Question: So ive been trying to make a login form using nodejs and xampp mysql but after entering details from the table and clicking on login button the page keeps loading and nothing happens.... i cant quite figure it out.. This is how my directory looks.

My html code is:
'''
<!DOCTYPE html>
<html lang="en">
<head>
<meta charset="UTF-8">
<meta http-equiv="X-UA-Compatible" content="IE=edge">
<meta name="viewport" content="width=device-width, initial-scale=1.0">
<title>Krishi Mitra Admin Login</title>
<link rel="preconnect" href="https://fonts.googleapis.com">
<link rel="preconnect" href="https://fonts.gstatic.com" crossorigin>
<link href="https://fonts.googleapis.com/css2?family=Exo:wght@200&display=swap" rel="stylesheet">
<link rel="stylesheet" href="/assets/css/logstyle.css">
<script src="assets/js/logmain.js"></script>
</head>
<body>
<section>
<div class="img">
<img src="assets/imgs/bg.jpg">
</div>
<div class="content">
<div class="form">
<h2>Login</h2>
<form action="/" method="post">
<div class="input">
<span>Username</span>
<input type="text" id="username">
</div>
<div class="input">
<span>Password</span>
<input type="password" id="password">
</div>
<div class="input">
<div class="submit">
<input type="submit" value="Sign In">
</div>
</div>
<span id="error"></span>
</form>
</div>
</div>
</section>
</body>
</html>
'''
and app.js file is:
'''
const express = require('express')
const bodyParser = require('body-parser')
const mysql = require('mysql')
var path = require('path')
const app = express()
const port = process.env.PORT || 3306;
app.use(bodyParser.urlencoded({ extended: false }))
app.use(bodyParser.json())
const connection = mysql.createConnection({
host : 'localhost',
user : 'root',
password : '',
database : 'nodejs'
})
connection.connect(function(error){
if (error) throw error
else console.log("connected to the database successfully!")
});
app.get("/",function(req,res){
res.sendFile(__dirname + "/index.html");
})
app.use(express.static(path.join(__dirname, 'public')));
app.post("/", function(req,res){
var username = req.body.username;
var password = req.body.password;
connection.query("select * from loginuser where user_name = ? and user_pass = ?",[username,password],function(error,results,fields){
if (results.length > 0) {
res.redirect("/dash.html");
} else {
res.redirect("/");
}
res.end();
})
})
app.get("/welcome",function(req,res){
res.sendFile(__dirname + "/dash.html")
})
app.listen(port, () => console.log('Listening on port ${port}'))
'''
I tried running xampp server using the admin panel on port 3306 but it wont let the node file run and shows the error that port is already in use..
I want this to open the dash.html file after login
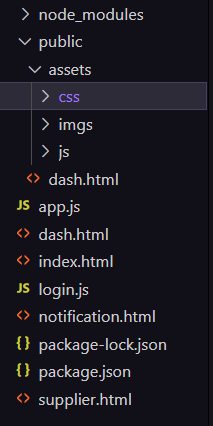
Answer: The problem with your current setup is that you're telling your node server to listen for incoming connections on port 3306, and you're using that same port to try and connect to the database.
Change your 'app.js' code like this, and it should work.
'''
... // rest of the code
const port = process.env.PORT || 1234; // or any port not already in use
.... // rest of your code
const connection = mysql.createConnection({
host : 'localhost',
user : 'root',
password : '',
database : 'nodejs',
port : 3306 // <== add the port for database connection
})
'''
For this to work, you should have Xampp in the background, running the MySQL module on port 3306. Of course, if you change your port in Xampp (for whatever reason), you'd need to change it in your 'app.js' file as well.